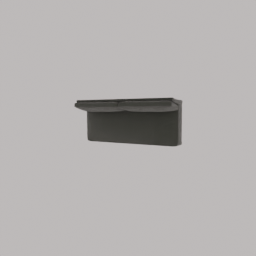
Label: furniture